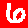
Digit: 6